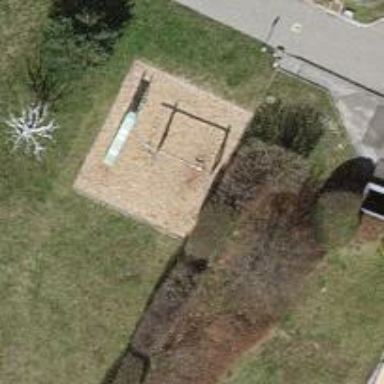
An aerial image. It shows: Playground with swings.